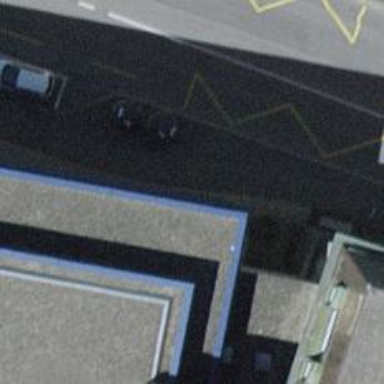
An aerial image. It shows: Bus stop with platform for public transport.